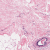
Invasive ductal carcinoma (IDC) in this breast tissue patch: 0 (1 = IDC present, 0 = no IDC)